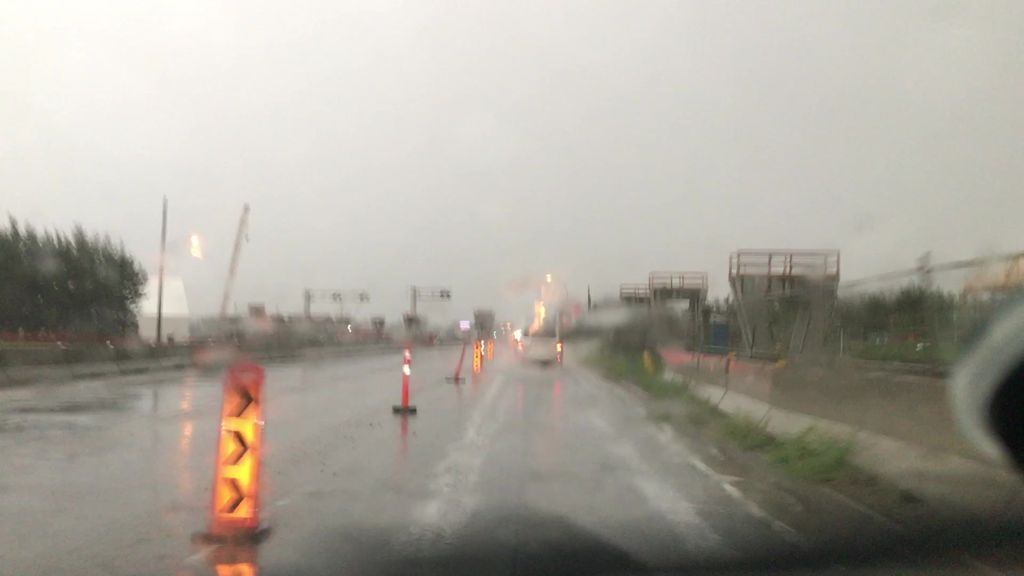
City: edmonton